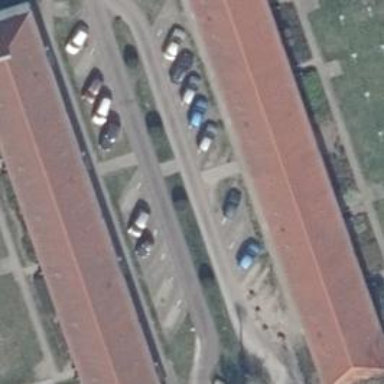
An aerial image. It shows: Road serving as parking aisle.